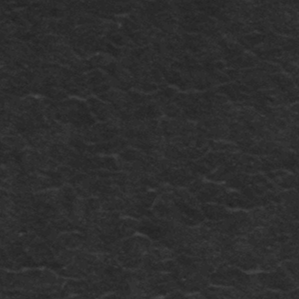
Label: frost